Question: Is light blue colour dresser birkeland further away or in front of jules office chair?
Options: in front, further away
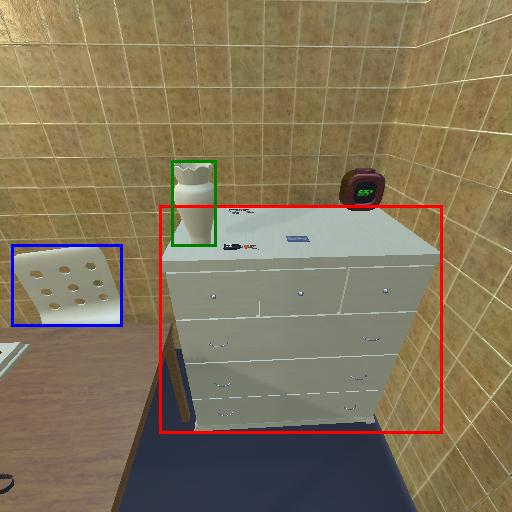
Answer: in front